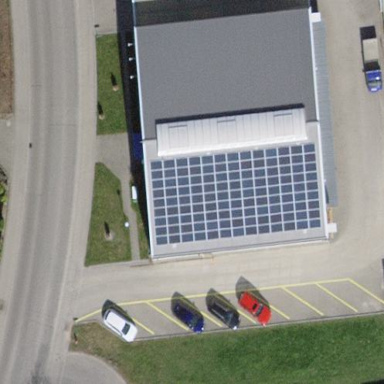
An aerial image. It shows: Solar photovoltaic panel generator.